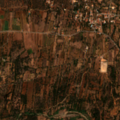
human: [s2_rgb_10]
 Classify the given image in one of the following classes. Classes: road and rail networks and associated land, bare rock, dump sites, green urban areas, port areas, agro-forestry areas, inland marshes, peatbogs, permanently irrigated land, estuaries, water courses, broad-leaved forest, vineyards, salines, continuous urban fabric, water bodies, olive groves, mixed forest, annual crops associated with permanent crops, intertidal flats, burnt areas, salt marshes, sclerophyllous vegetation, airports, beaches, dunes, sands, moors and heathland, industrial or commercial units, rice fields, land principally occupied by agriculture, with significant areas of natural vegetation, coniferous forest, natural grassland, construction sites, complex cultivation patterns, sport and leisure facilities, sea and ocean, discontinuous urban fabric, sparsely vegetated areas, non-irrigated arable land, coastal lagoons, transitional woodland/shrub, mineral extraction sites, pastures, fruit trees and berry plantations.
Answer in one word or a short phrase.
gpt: olive groves, complex cultivation patterns, land principally occupied by agriculture, with significant areas of natural vegetation, sclerophyllous vegetation